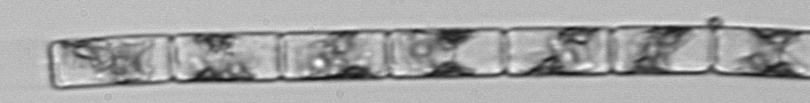
Label: Guinardia_delicatula